Question: In my project (Target API 21 with AppCompat support), I need to extend the 'EditText' class. My problem is 'MyEditText' class does not inherit 'EditText' style customized with:
'''
<style name="AppTheme" parent="@style/Theme.AppCompat.Light.NoActionBar" >
<item name="colorPrimary">@color/primary</item>
<item name="colorControlNormal">@color/grey_light</item>
<item name="colorControlActivated">@color/primary</item>
<item name="colorControlHighlight">@color/primary</item>
</style>
'''
with '@color/primary' green
---
Screenshot:

- 'EditText'- 'EditText'- 'MyEditText'
---
My question is: How can I inherit default 'EditText' style in 'MyEditText' ?
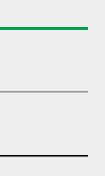
Answer: Has a way very, very, very easy.
Instead of inheriting from android.widget.EditText your Custom EditText, inherit this class and see if it works:
'''
android.support.v7.internal.widget.TintEditText
'''
Link to the class: <URL>
Read the Javadoc of the class, he says:
'''
/**
* An tint aware {@link android.widget.EditText}.
* <p>
* This will automatically be used when you use {@link android.widget.EditText} in your
* layouts. You should only need to manually use this class when writing custom views.
*/
'''
In the stretch of this page <URL> has a which is: When using classes from the Support Library, be certain you import the class from the appropriate package. For example, when applying the ActionBar class:
- -
I interpreted this, that is, if you are using a support library, always try to import or inherit the appropriate package. (Nothing less than that is written lol.: D)